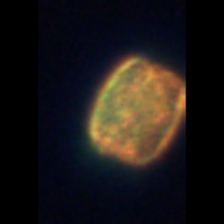
Taxon: Lauderia_Hemiaulus
Group: Diatoms